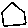
Label: hexagon